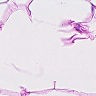
Metastatic tissue present: no